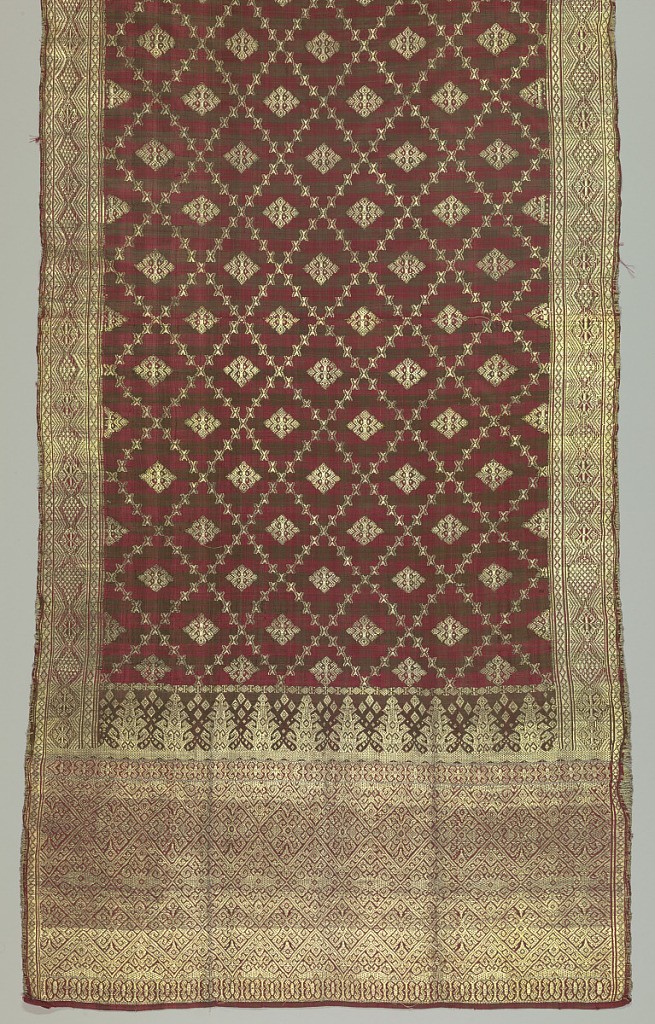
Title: Selendang (shoulder cloth)
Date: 19th century
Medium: silk, metallic threads Technique: plain weave with discontinuous supplementary weft patterning (brocaded)
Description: Long silk textile, probably a shoulder cloth (selendang), in dark brown against red. Plaid ground with all-over brocading of geometric pattern with center motif on main ground. Heavy brocading in borders.